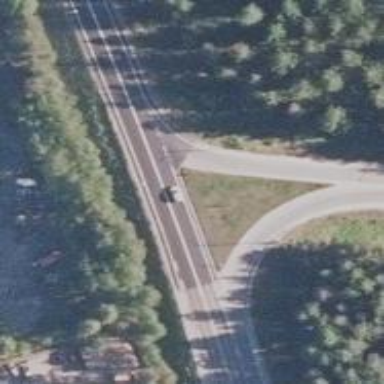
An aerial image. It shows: Trunk link highway.